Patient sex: M
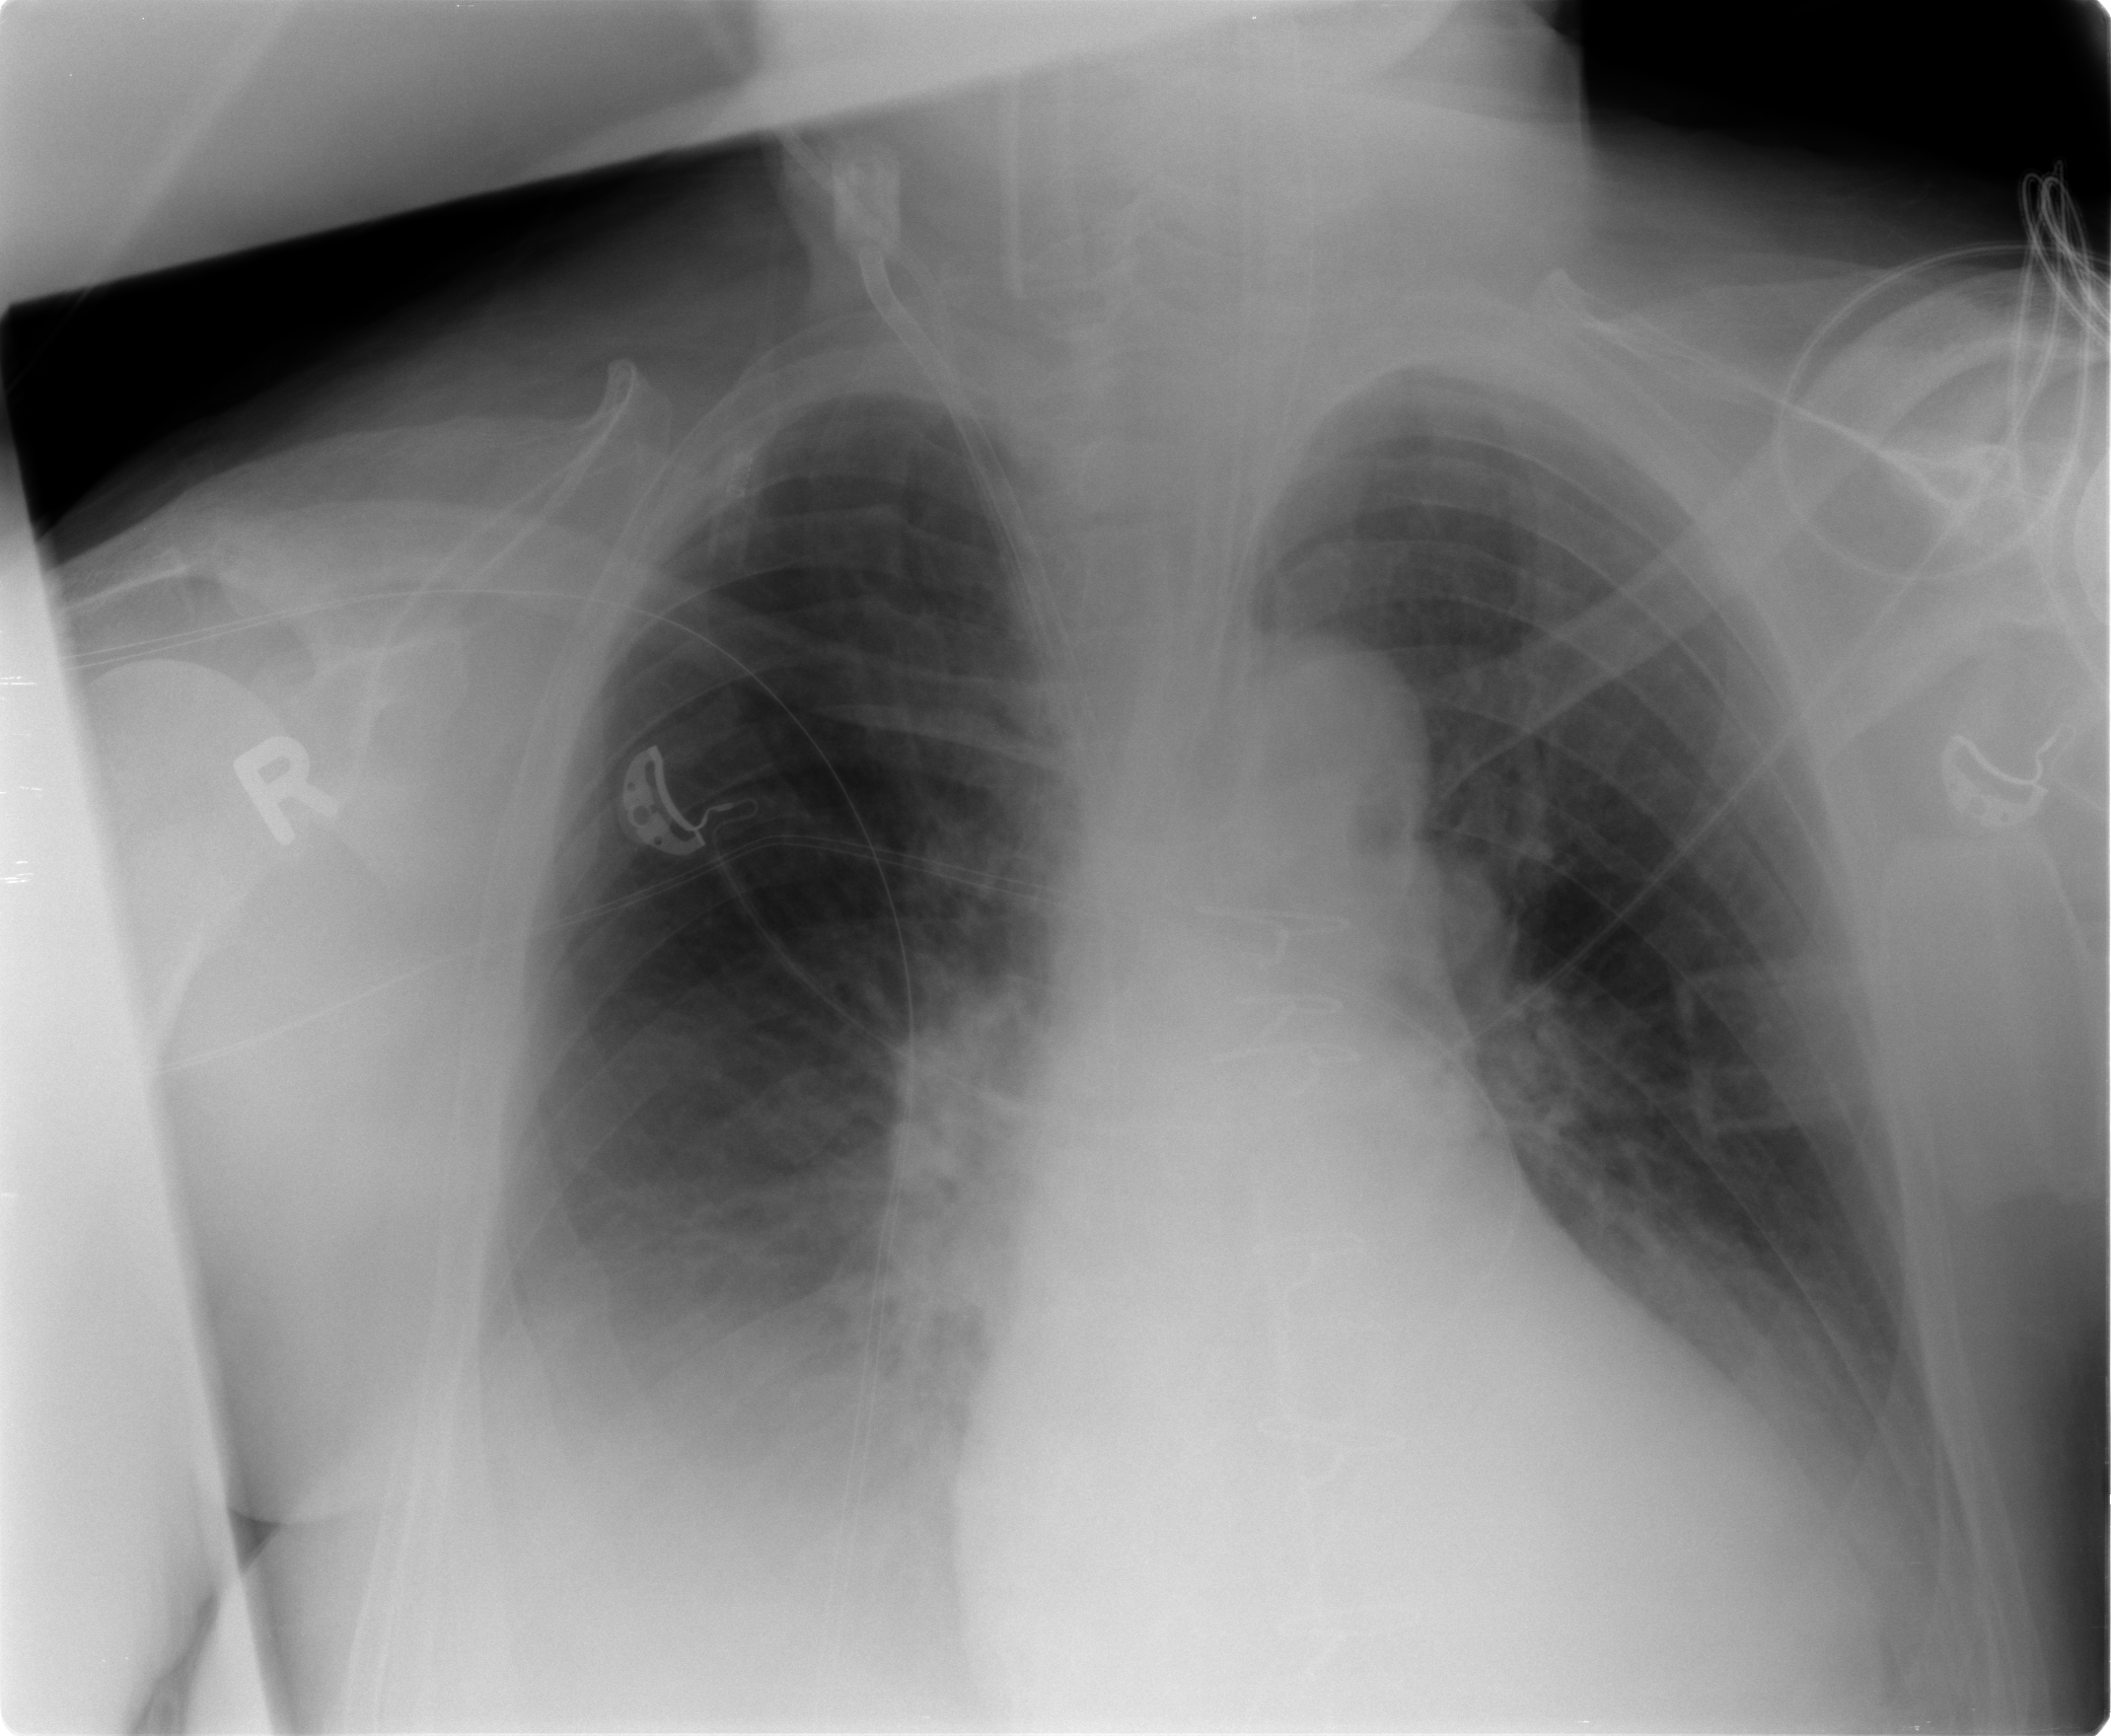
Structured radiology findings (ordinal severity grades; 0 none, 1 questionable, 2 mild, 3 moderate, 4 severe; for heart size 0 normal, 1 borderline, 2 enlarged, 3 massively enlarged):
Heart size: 2
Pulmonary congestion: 2
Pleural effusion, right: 2
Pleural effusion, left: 0
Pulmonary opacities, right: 0
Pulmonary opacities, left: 0
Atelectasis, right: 2
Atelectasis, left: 2